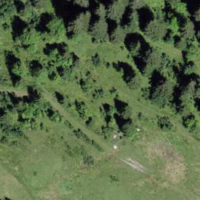
EUNIS habitat code: 44
Species observed at this site:
Campanula barbata